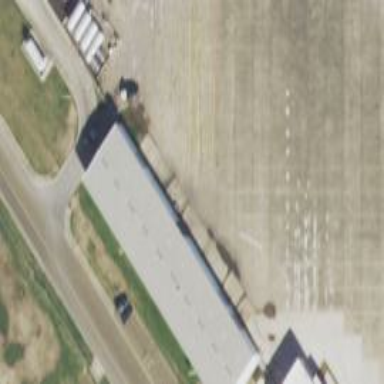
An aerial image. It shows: Hangar located at airport.